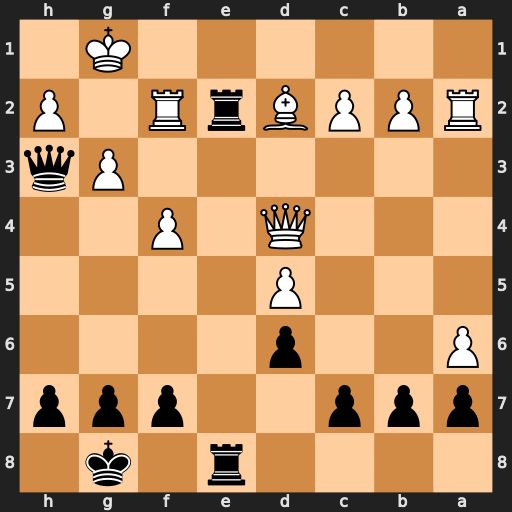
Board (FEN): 4r1k1/ppp2ppp/P2p4/3P4/3Q1P2/6Pq/RPPBrR1P/6K1
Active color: b
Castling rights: -
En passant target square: -
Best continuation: Re1+ Bxe1 Rxe1+ Rf1 Qxf1#